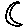
Label: moon